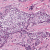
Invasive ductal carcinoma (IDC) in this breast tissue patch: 1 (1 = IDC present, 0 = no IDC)